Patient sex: M
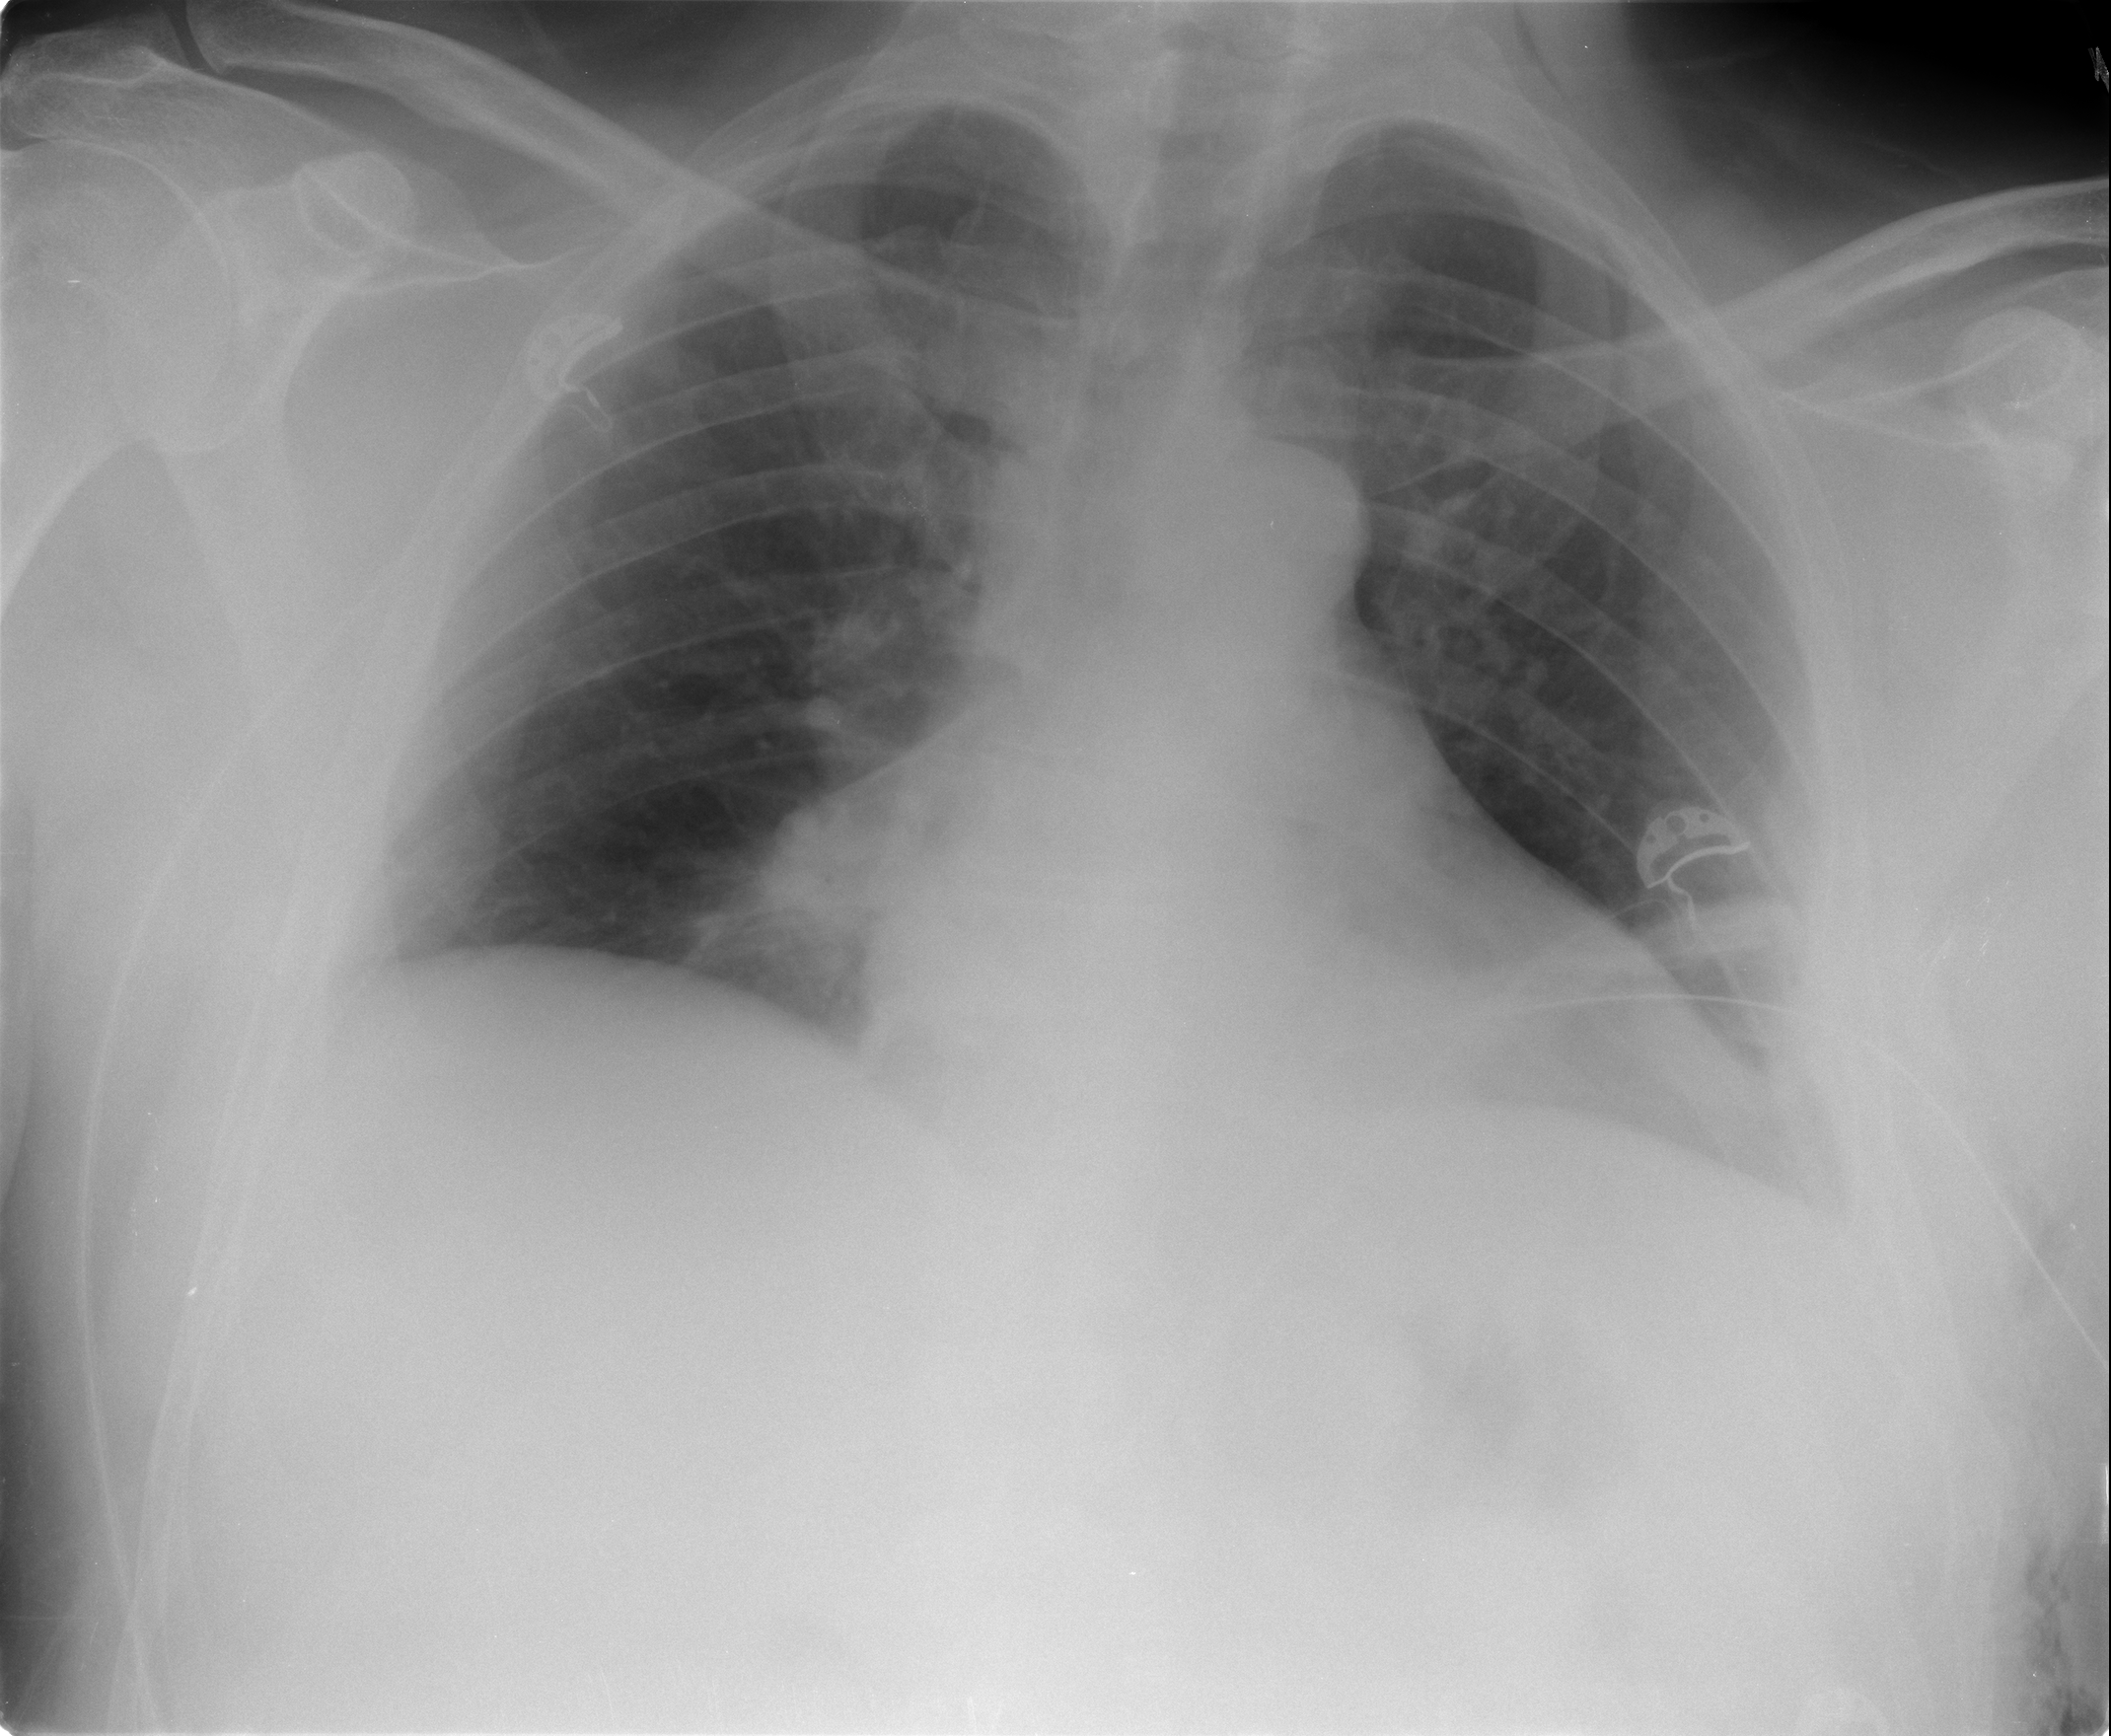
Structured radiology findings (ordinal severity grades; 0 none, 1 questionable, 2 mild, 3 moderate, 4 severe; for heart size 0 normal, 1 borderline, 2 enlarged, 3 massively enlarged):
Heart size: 0
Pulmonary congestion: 0
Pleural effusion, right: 0
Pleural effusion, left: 2
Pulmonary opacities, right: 0
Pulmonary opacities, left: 0
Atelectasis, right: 0
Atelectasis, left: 2